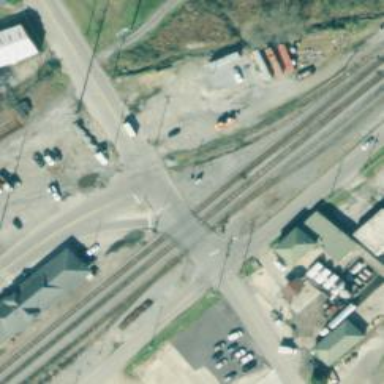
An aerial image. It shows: Level crossing with lights at railway intersection.